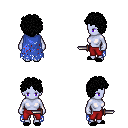
a pixel art fantasy rpg character, female body template, dark elf, purple skin, blue tattered cape, red pants, black curly afro hairstyle, black slippers, dagger, four views (front, back, left, right), 2x2 character sprite sheet, small pixel art, hard edges, no anti-aliasing